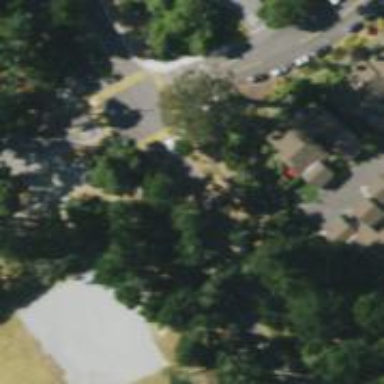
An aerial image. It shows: Marked road crossing.